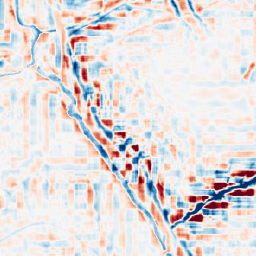
Category: wavelet
Decomposition family: wavelet_reverse_biorthogonal
Decomposition parameters: wavelet: rbio3.5
level: 4
Upsampling method: quintic
Upsampling parameters: scale: 2
Upsampling scale: 2